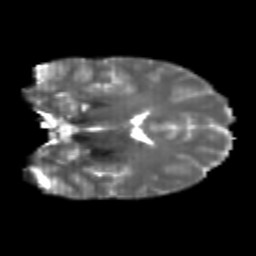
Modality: T2w
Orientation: coronal
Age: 24
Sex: male
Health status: healthy
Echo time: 0.074 s